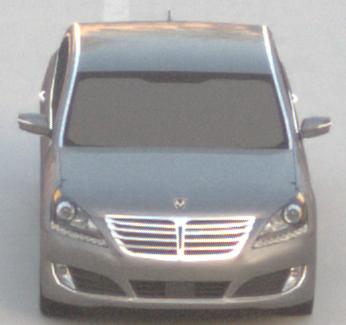
Make: Hyundai
Model: Equus
Detailed model: Gen. 2 VI
Model produced from: 2009
Model produced until: 2016
Doors: 4
Color: gray
Road condition: dry road
Daytime: sunrise or sunset
Contrast: low contrast